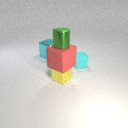
large red rubber cube above small yellow metal cube